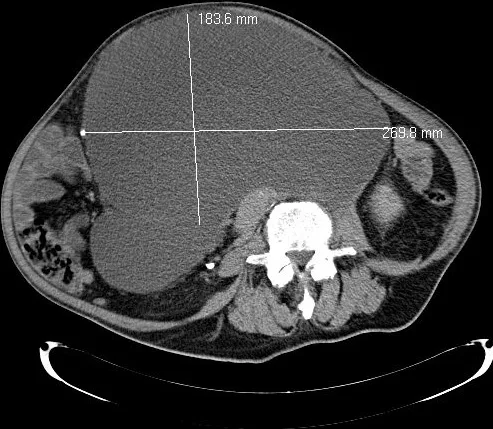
Computed tomography scan of giant lymph cyst.
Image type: radiology (ct)